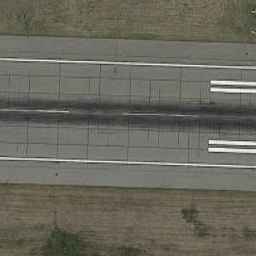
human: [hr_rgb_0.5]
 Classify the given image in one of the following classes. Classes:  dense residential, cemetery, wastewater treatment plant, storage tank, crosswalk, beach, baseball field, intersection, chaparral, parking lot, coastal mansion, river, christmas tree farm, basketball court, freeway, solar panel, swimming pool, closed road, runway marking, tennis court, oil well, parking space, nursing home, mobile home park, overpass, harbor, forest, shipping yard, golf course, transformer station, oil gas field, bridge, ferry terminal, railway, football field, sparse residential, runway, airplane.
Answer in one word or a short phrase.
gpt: runway